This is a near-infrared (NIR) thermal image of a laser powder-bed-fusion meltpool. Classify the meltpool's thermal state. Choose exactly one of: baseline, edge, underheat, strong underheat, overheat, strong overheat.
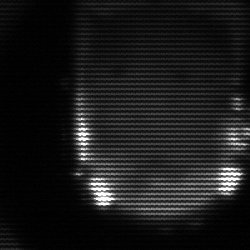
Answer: baseline